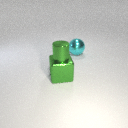
small green metal cylinder above large green metal cube